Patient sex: F
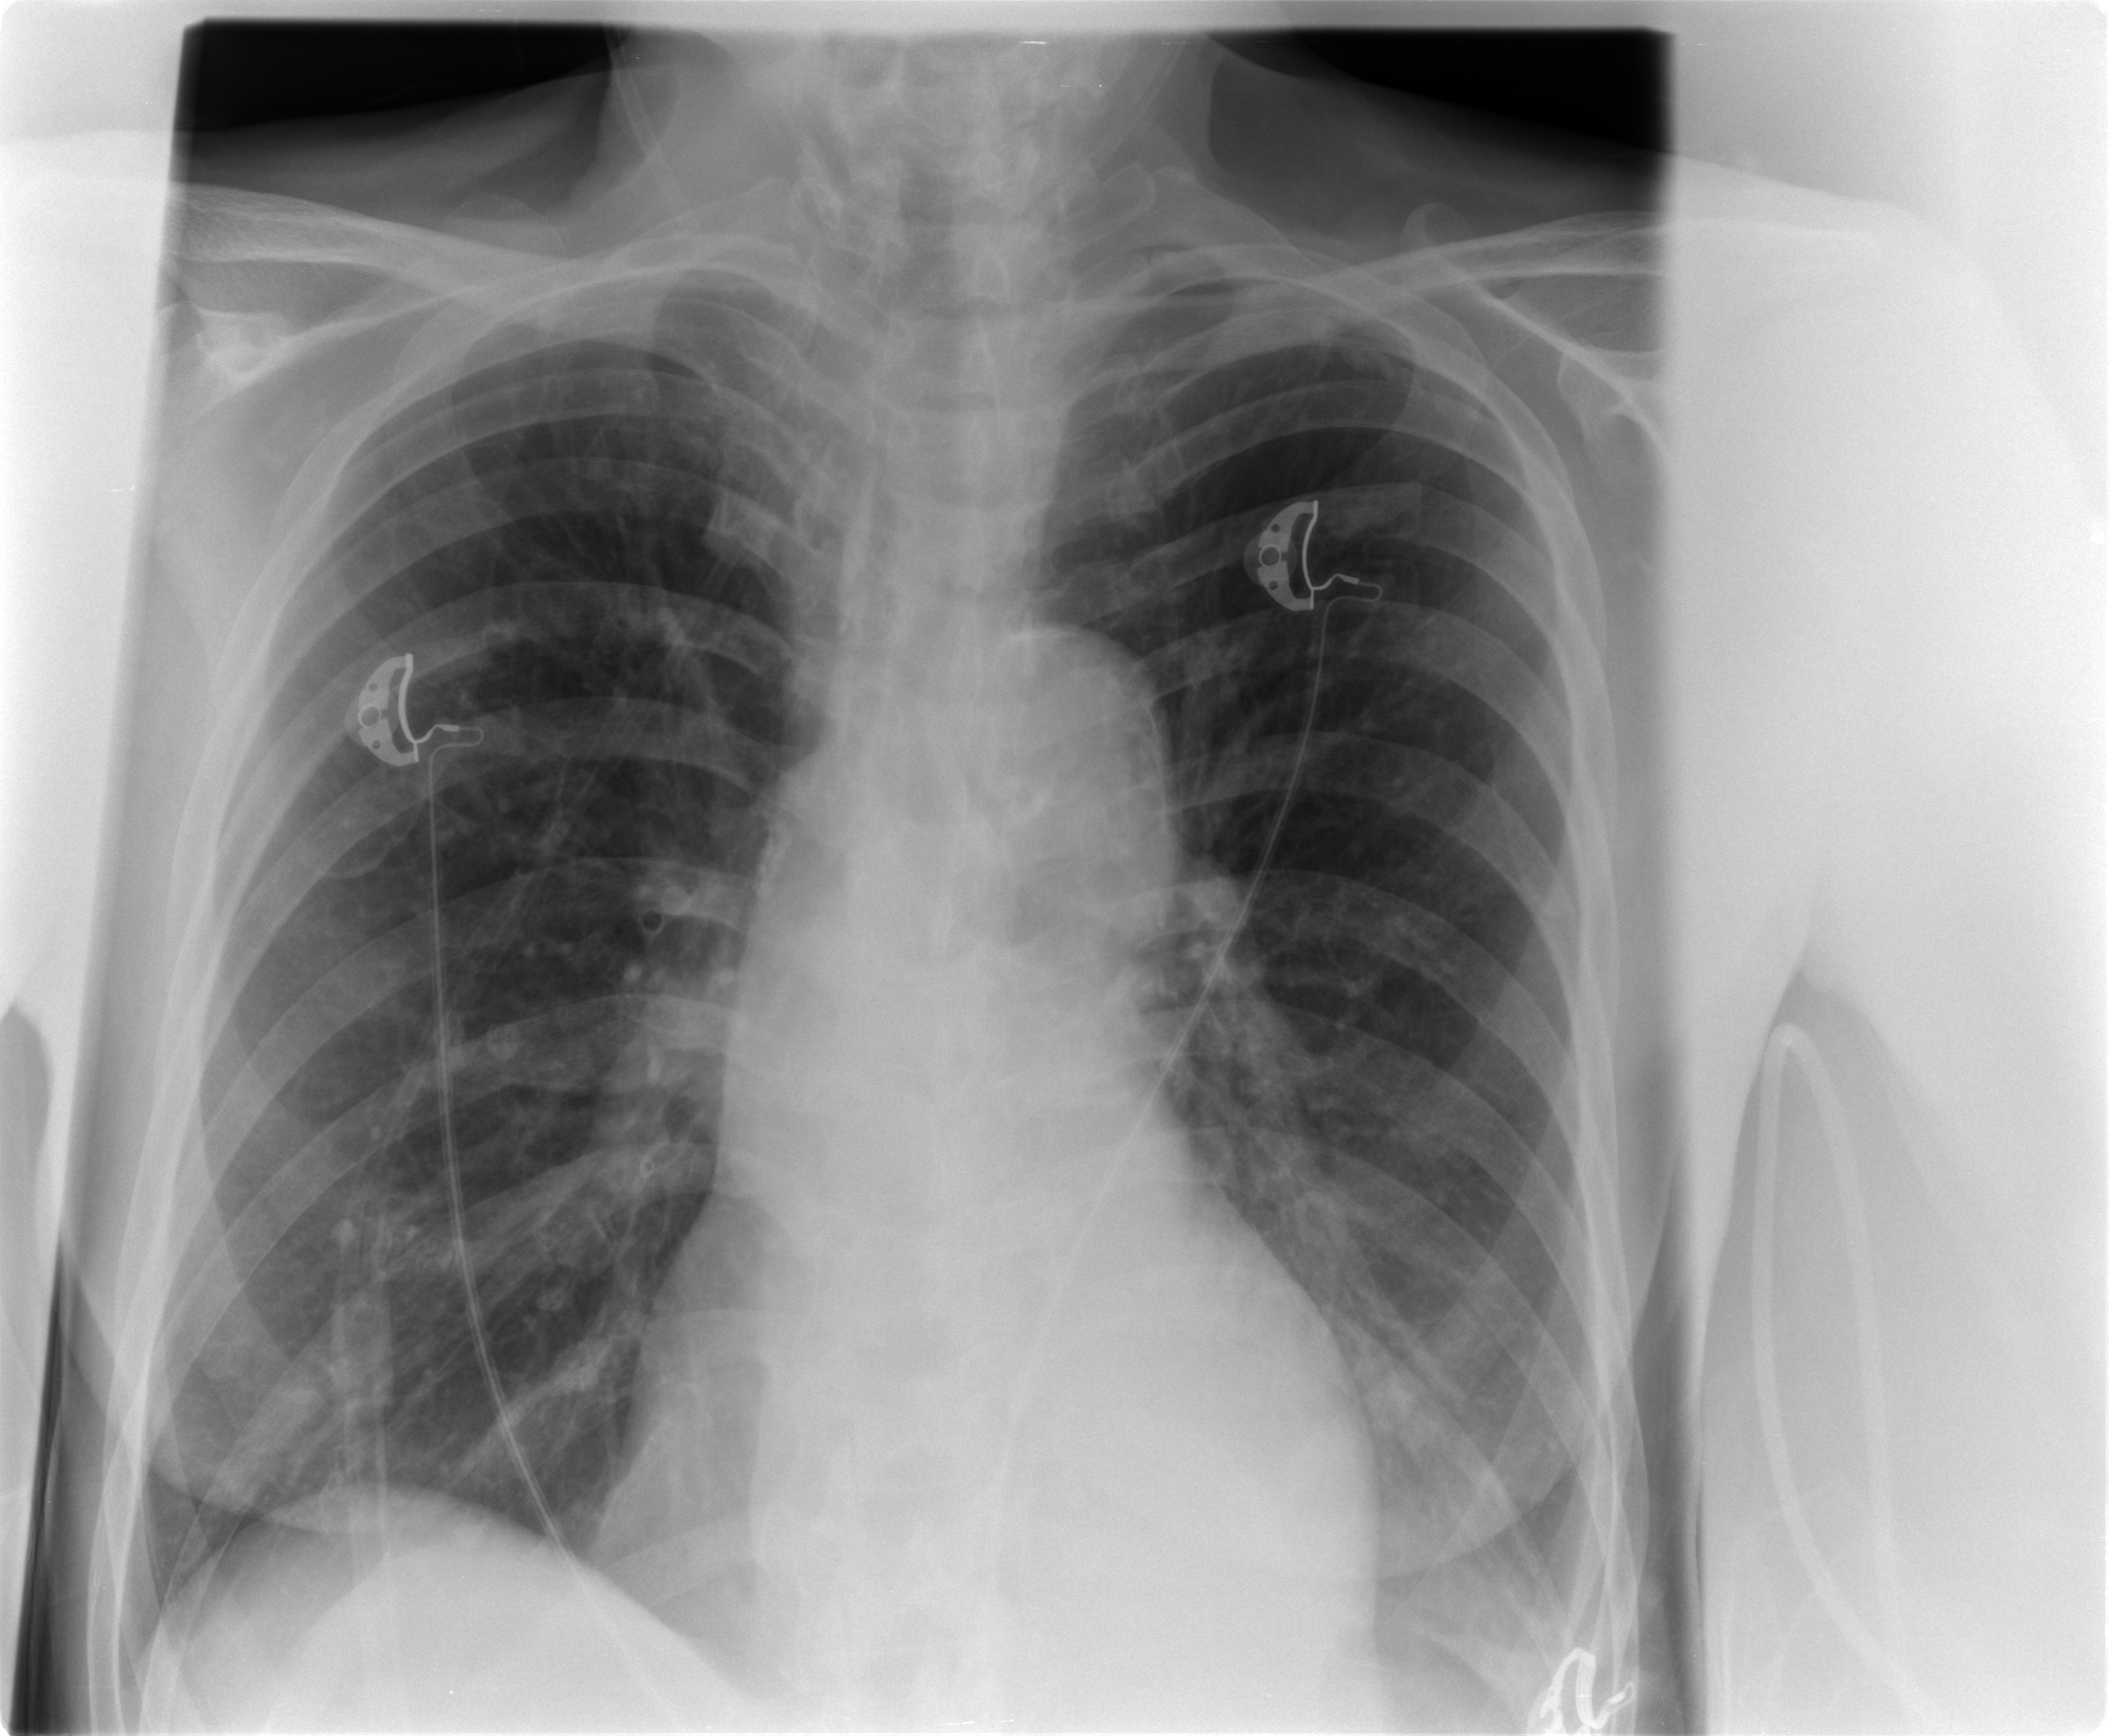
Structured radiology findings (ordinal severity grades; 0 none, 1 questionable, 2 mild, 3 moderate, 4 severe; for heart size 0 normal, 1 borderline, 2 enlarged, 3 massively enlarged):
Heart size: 2
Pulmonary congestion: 0
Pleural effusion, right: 0
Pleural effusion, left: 0
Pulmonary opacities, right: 0
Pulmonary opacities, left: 0
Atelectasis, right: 2
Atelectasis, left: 2